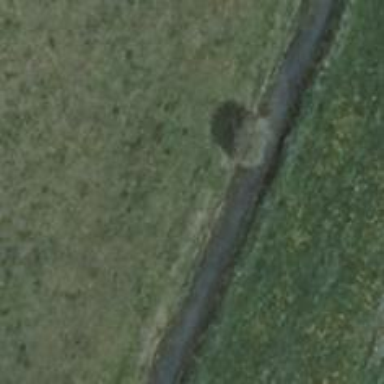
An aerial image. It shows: Deciduous tree with broadleaved leaves.